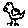
Label: bird